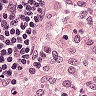
Metastatic tissue present: no